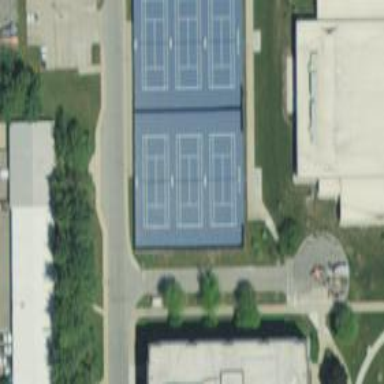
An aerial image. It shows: Sports centre dedicated to tennis.